Question: I need to specify number of characters contained per line in a textarea element (<URL>.
This is the horror I'm witnessing:

So 'cols="50"' actually gives me following row lengths:
'''
| Without scroll | With scroll
Chrome 50 47
FF 52 50
'''
What I actually meant with 'cols="50"' is that I want the textarea to hold exactly 50 characters per line. How I can achieve this so that it works in all major browsers?
: I would also like to point out that in the real page the total number of characters in a textarea is limited so y-scrolling must be possible. Whether or not line breaks are automatically included by a textarea (or equivalent element) doesn't matter since the text is later split into rows containing maximum of 50 characters before sending them to the server with ajax post.
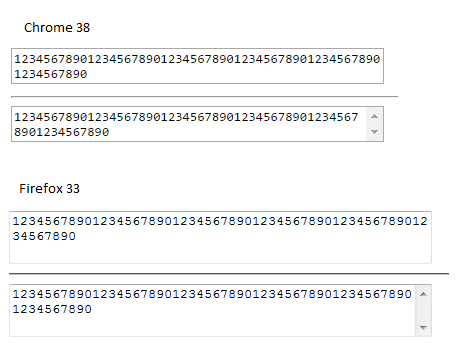
Answer: It seems this issue is only in Chrome, so you could do something like this:
'''
<script>
window.onload = function(){
textareas = document.getElementsByTagName("textarea");
var isChrome = navigator.userAgent.indexOf("Chrome") != -1;
for(var i = 0; i < textareas.length; ++i){
if(isChrome){
textareas[i].style.width = textareas[i].offsetWidth + textareas[i].cols/3 + "px";
}
}
}
</script>
'''
Check it out here: <URL>